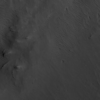
Label: not_dusty